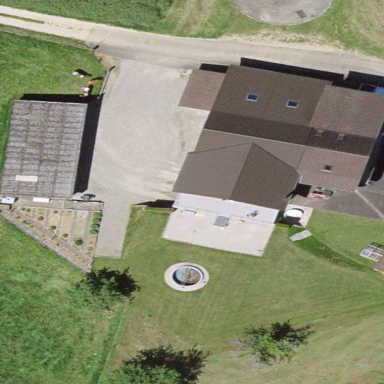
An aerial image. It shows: Farmyard area.